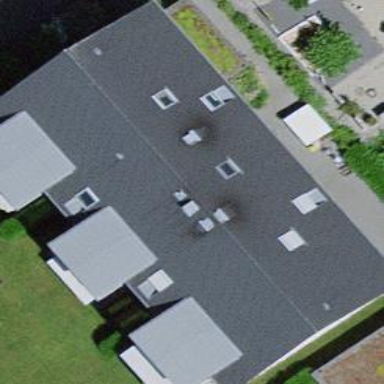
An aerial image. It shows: Residential building.